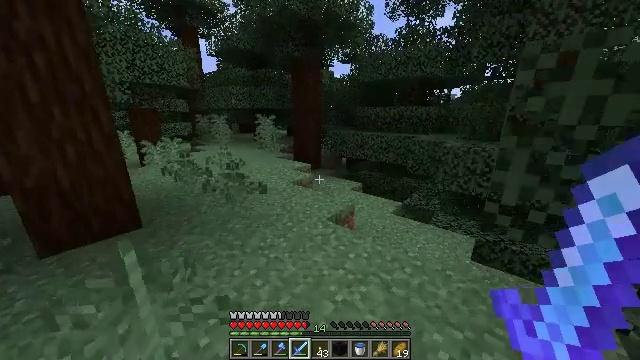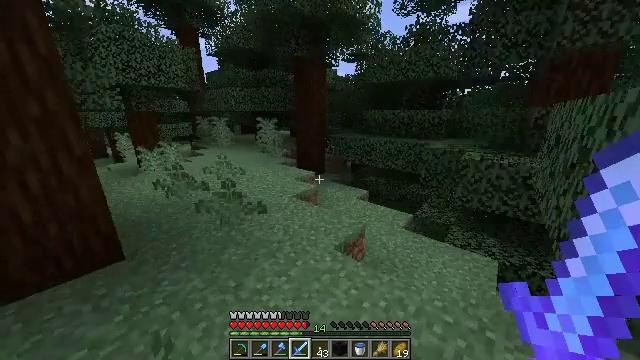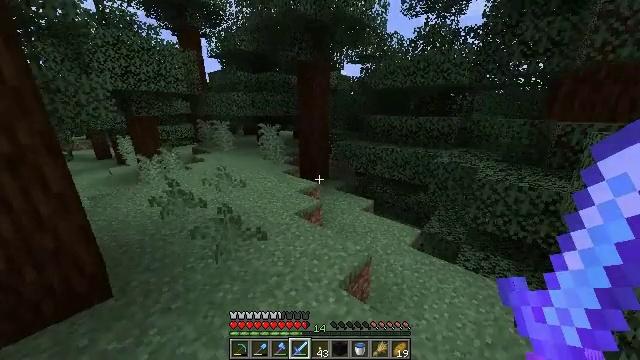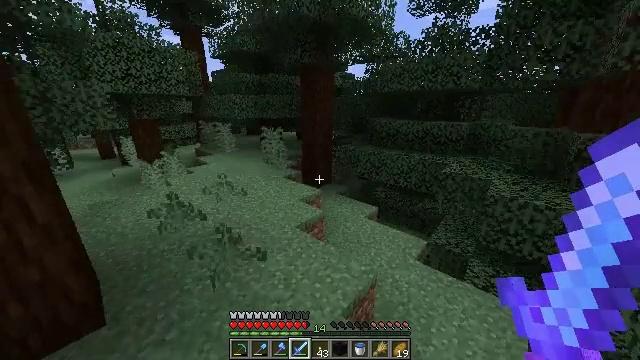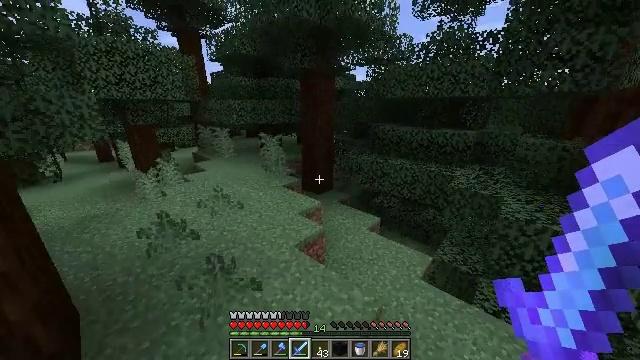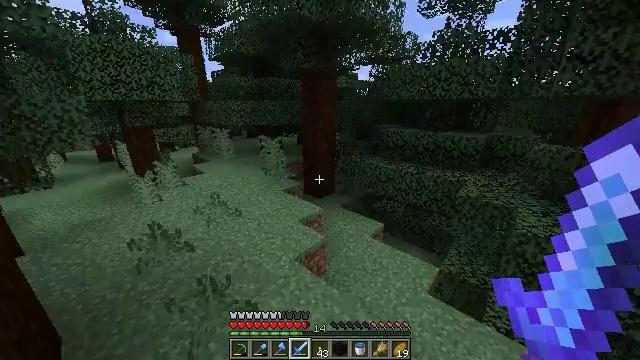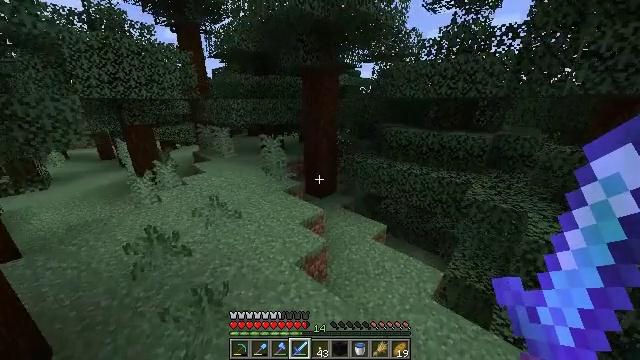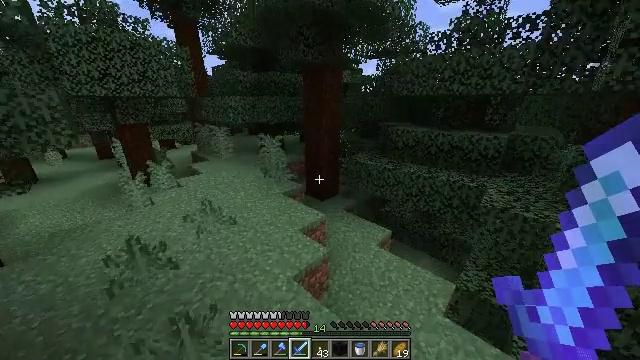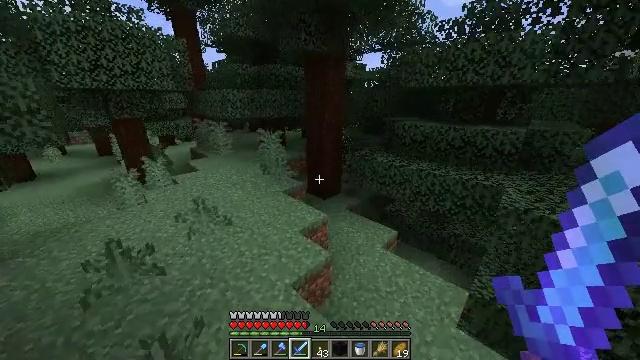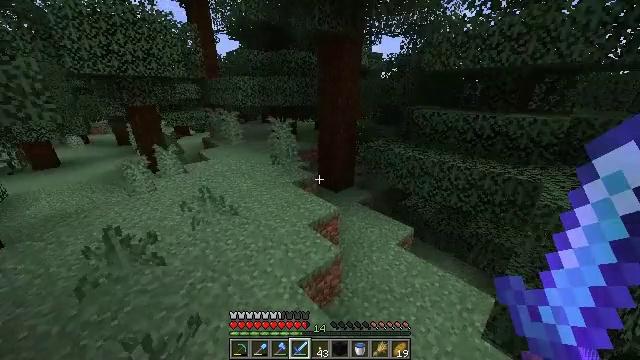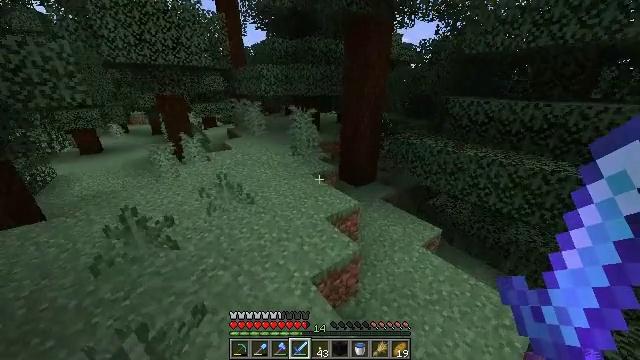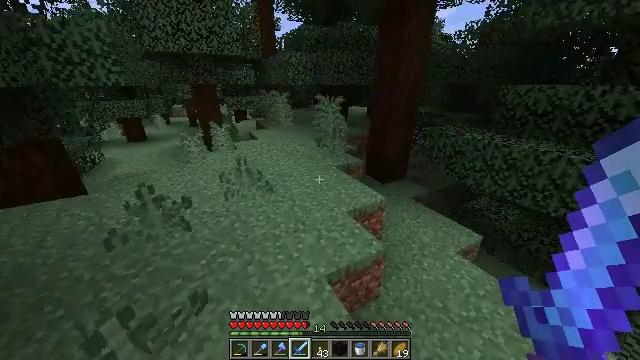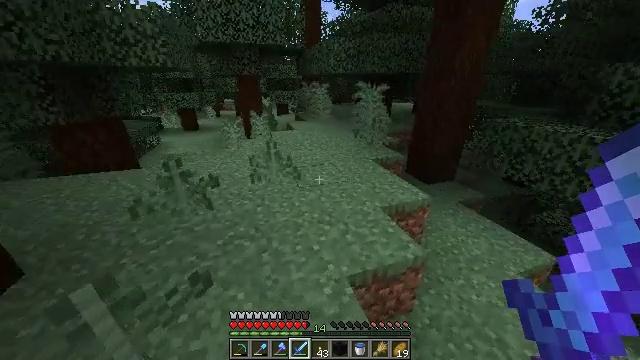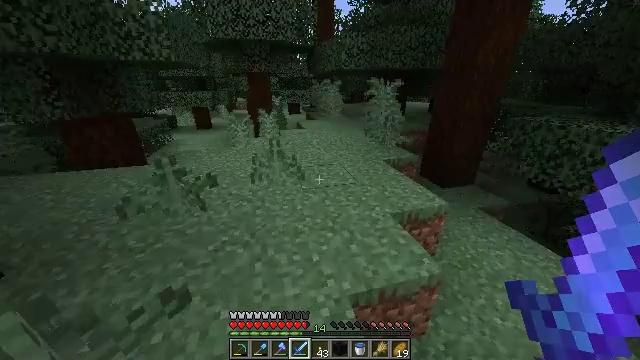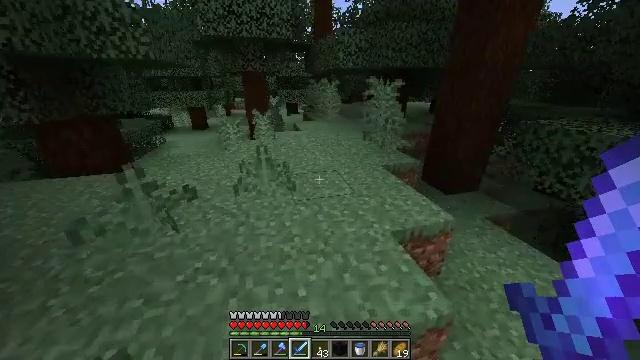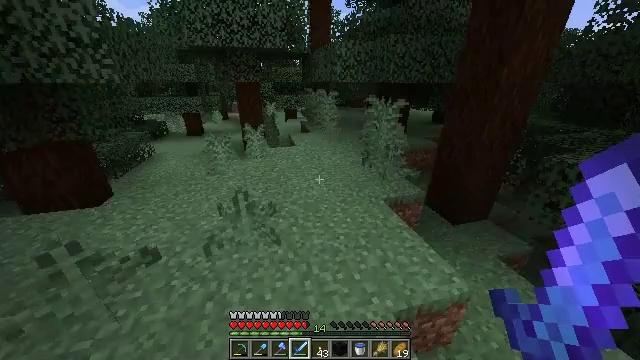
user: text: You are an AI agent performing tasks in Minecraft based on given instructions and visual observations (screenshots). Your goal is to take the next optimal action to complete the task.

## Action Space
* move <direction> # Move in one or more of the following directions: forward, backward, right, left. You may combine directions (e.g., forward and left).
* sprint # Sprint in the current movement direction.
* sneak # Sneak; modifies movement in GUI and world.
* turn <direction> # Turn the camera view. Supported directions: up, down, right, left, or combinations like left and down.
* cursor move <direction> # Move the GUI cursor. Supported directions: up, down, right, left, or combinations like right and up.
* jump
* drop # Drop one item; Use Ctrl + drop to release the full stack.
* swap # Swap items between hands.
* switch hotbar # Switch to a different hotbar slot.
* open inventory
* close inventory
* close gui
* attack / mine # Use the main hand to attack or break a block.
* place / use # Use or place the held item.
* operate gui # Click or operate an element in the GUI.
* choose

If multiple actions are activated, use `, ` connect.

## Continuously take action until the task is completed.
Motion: motion action
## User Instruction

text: Break the sweet berry bush to collect berries.
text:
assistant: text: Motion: move forward, sprint, jump
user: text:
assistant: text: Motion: move forward, sprint, jump
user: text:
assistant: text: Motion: move forward, sprint, jump
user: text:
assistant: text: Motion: move forward, sprint, jump
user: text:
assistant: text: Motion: move forward, sprint, jump
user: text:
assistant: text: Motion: move forward, sprint
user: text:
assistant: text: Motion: move forward, sprint
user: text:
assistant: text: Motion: move forward, sprint
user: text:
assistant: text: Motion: move forward, sprint, turn left and down
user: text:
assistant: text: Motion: move forward, sprint, turn left and down
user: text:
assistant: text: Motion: move forward, sprint, turn left
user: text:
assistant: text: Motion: move forward, sprint, turn left
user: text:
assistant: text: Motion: move forward, sprint, turn left
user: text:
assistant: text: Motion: move forward, sprint
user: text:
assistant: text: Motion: move forward, sprint, jump
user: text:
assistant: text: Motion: move forward, sprint, jump
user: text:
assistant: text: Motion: move forward, sprint, jump
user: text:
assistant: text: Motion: move forward, sprint, turn up, jump
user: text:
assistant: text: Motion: move forward, sprint, turn right and up, jump
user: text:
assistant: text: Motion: move forward, sprint
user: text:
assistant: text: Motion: move forward, sprint
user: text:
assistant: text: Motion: move forward, sprint
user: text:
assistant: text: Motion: move forward, sprint
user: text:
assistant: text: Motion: move forward, sprint
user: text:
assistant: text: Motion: move forward, sprint
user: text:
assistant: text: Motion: move forward, sprint
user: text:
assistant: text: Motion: move forward, sprint
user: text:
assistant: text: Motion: move forward, sprint
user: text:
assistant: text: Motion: move forward, sprint
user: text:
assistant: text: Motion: move forward, sprint